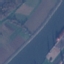
Land use / land cover class: River